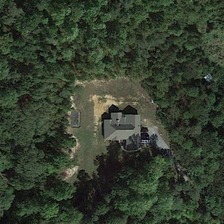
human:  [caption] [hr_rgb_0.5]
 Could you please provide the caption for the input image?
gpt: is a residential with a house and light brown land .

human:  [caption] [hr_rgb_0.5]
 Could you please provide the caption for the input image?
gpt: a house with dark gray roof in the middle .

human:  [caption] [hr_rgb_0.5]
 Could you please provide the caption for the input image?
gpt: a residential surrounded by so many dark green plants .

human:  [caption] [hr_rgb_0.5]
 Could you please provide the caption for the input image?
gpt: a house in the middle while surrounded by many plants .

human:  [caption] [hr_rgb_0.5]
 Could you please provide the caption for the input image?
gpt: a building is surrounded by many green trees .